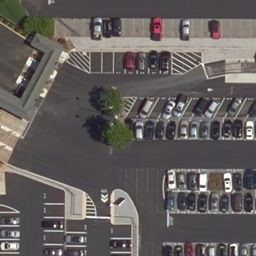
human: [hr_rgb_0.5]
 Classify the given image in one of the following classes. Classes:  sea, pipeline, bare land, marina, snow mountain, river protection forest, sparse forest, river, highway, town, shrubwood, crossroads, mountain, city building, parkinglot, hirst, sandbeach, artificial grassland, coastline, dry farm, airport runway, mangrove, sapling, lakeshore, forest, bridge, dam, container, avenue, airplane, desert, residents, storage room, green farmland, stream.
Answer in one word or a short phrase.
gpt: parkinglot